Interaction volume radius: 10 \u00c5
Interaction volume height: 15 \u00c5
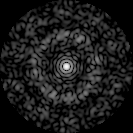
Disorder parameter: 0.7936